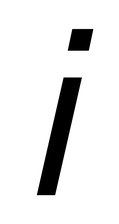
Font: InstrumentSans-Italic_Italic